Question: How can I create an explosion of background in Timeline GreenSock GSAP Javascript <URL>? I searched but I cannot find a way. I am completely new to GSAP, & I have an urgent project, and it is hard for to me to create this effect.
Here is a sample of the effect that I need to implement:

Thanks in advance.
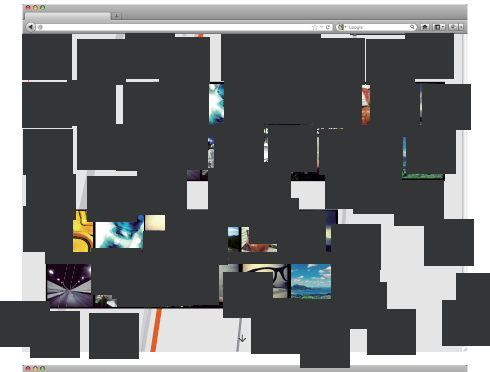
Answer: I solved the problem. It is not a perfect solution, but it works for my needs.
JavaScript:
'''
function rand2Number(){
return Math.round(Math.random(1));
}
var rows = 10,
columns = 10,
cntPiecesBg = $('#cntPiecesBg'),
wWidth = $('.wrapper').outerWidth(),
wHeight = sectionHeight,
objWidth = wWidth/rows,
objHeight = wHeight/columns;
for(var i=0; i<rows*columns; i++){
var topIndex = Math.floor(i/rows),
leftIndex = i%rows;
var obj = $('<span></span>')
.css({
width:objWidth ,
height:objHeight,
top : objHeight*topIndex,
left: objWidth*leftIndex
});
cntPiecesBg.append(obj);
}
var pieces = cntPiecesBg.find('span'),
backgroundTl = new TimelineLite(),
nt = { signs:['-=','+='] };
pieces.each( function (){
var $this = $(this);
backgroundTl.insertMultiple([
TweenMax.staggerTo($this, 2, {css:{ top : nt.signs[rand2Number()] + (Math.random()*1500)+500 ,opacity:0} , ease:Power1.easeOut}),
TweenMax.staggerTo($this,2, {css:{ left : nt.signs[rand2Number()] + (Math.random()*1500)+500 ,opacity:0}, ease:Power1.easeOut} )
]);
}
)
'''
CSS:
'''
#cntPiecesBg span{
position:absolute;
display: block;
font-size: 0;
background-color: #313435;
}
'''
'